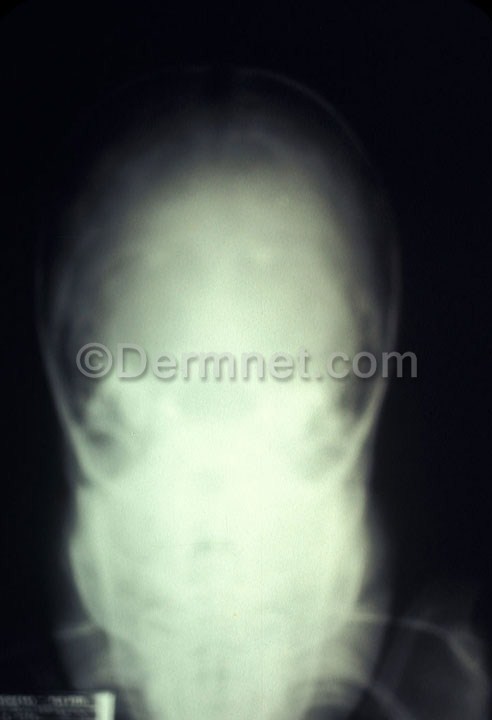
Disease: Systemic Disease